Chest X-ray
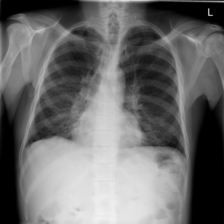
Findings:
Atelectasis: negative
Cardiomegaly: negative
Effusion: negative
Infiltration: negative
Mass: negative
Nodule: positive
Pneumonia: negative
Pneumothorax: negative
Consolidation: negative
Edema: negative
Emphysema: negative
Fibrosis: negative
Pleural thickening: negative
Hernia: negative